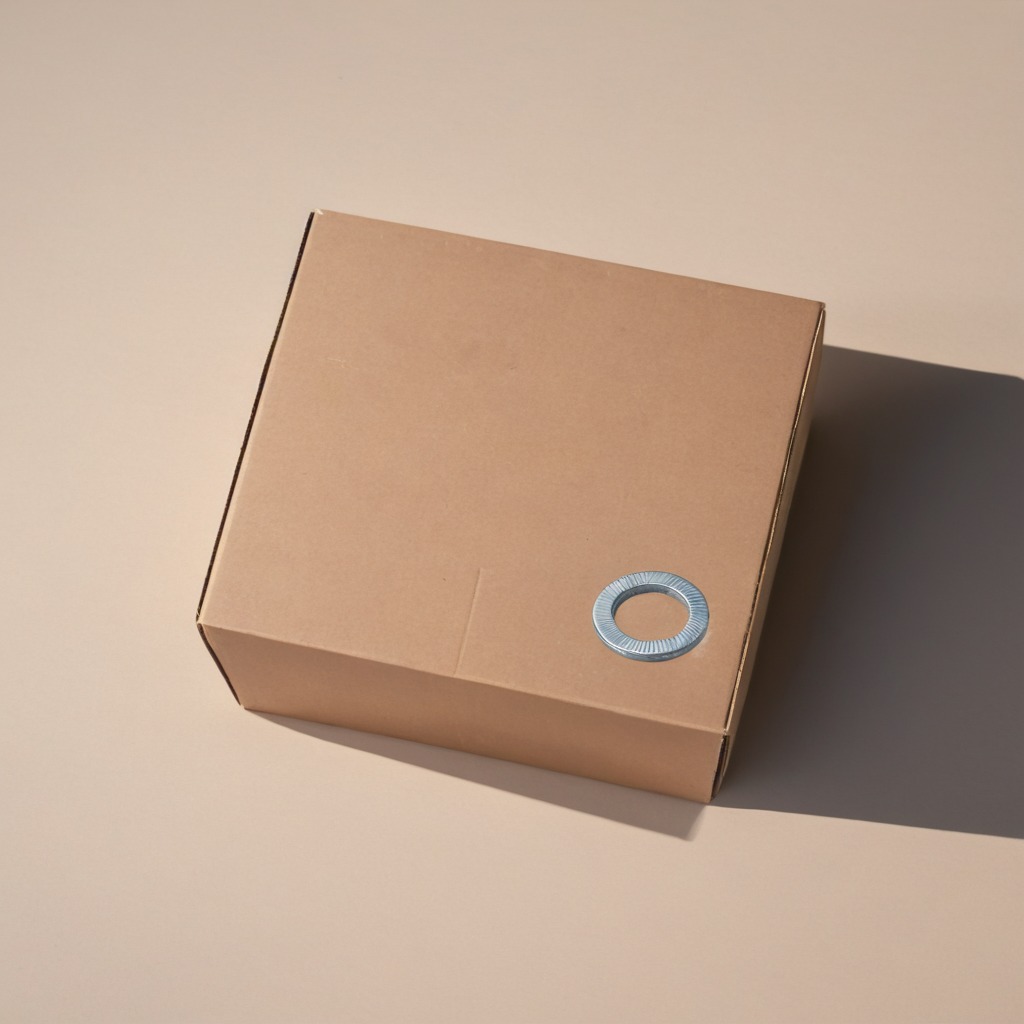
A flat metal washer lying on a clean dry cardboard box surface in an outdoor workshop during daytime bright natural light soft shadows slightly creased but